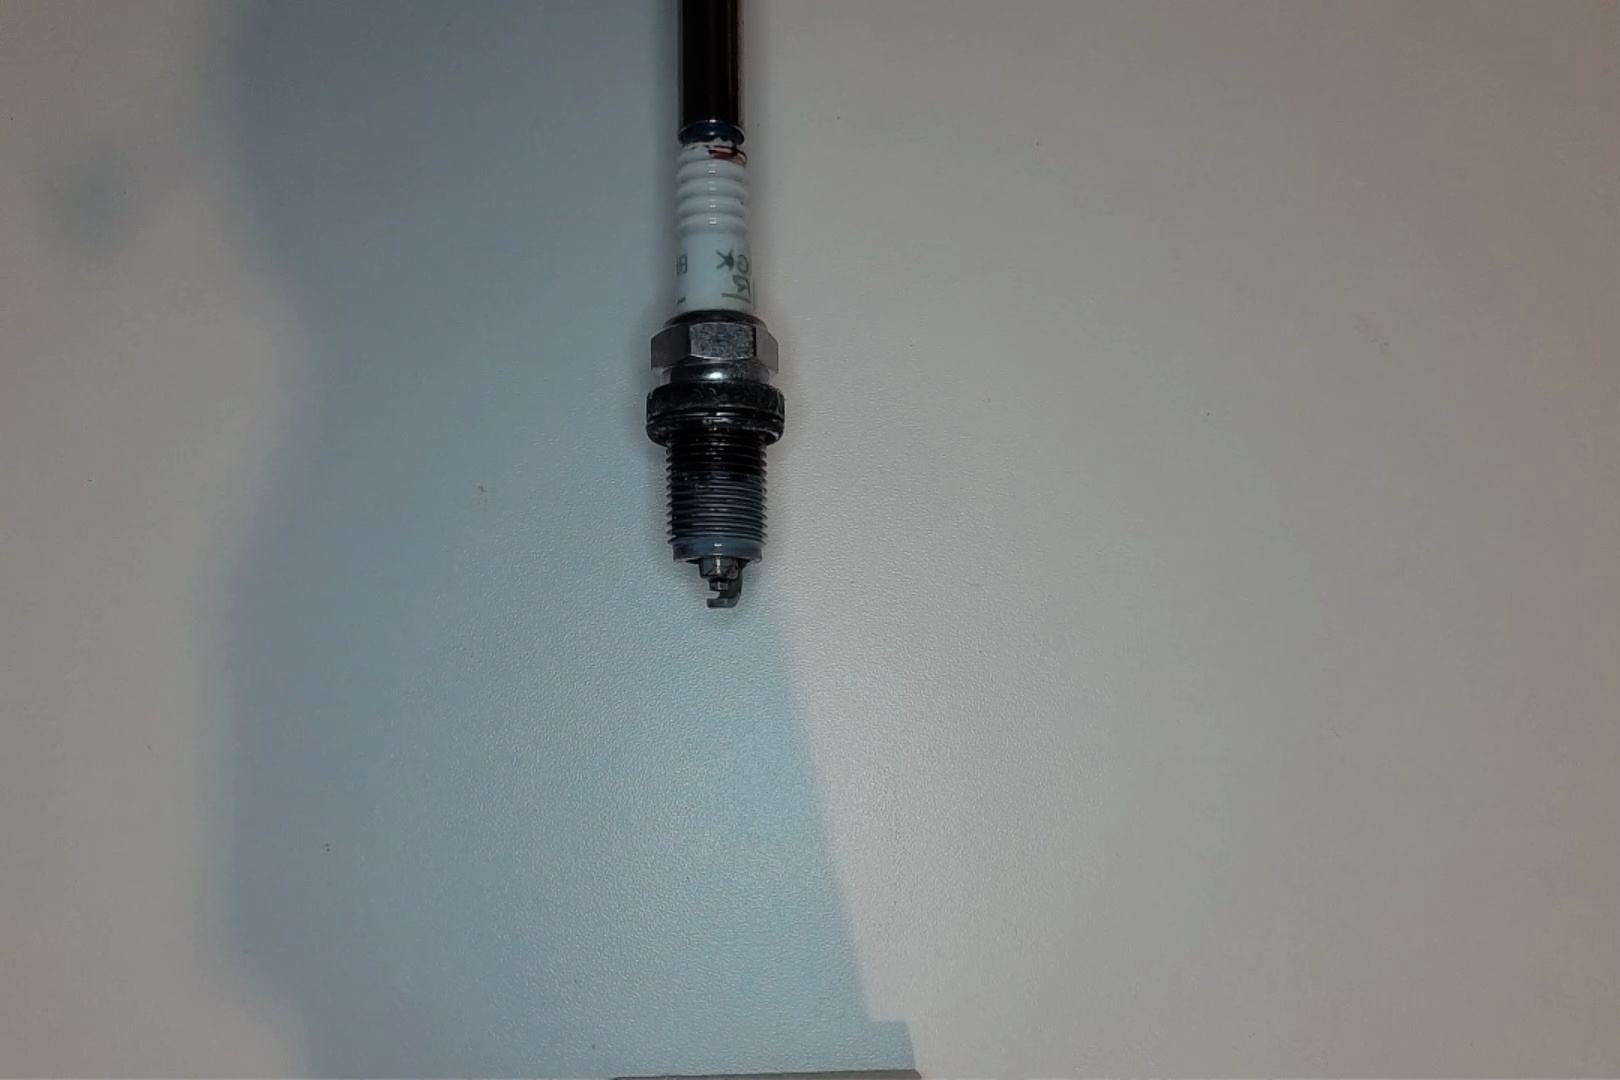
Label: anomaly